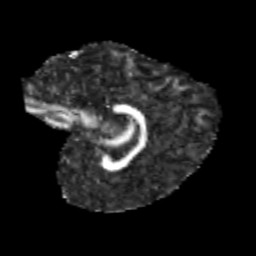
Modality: FA
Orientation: sagittal
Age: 10
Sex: female
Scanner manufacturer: siemens
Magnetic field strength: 3 T
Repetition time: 3.8 s
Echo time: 0.07 s